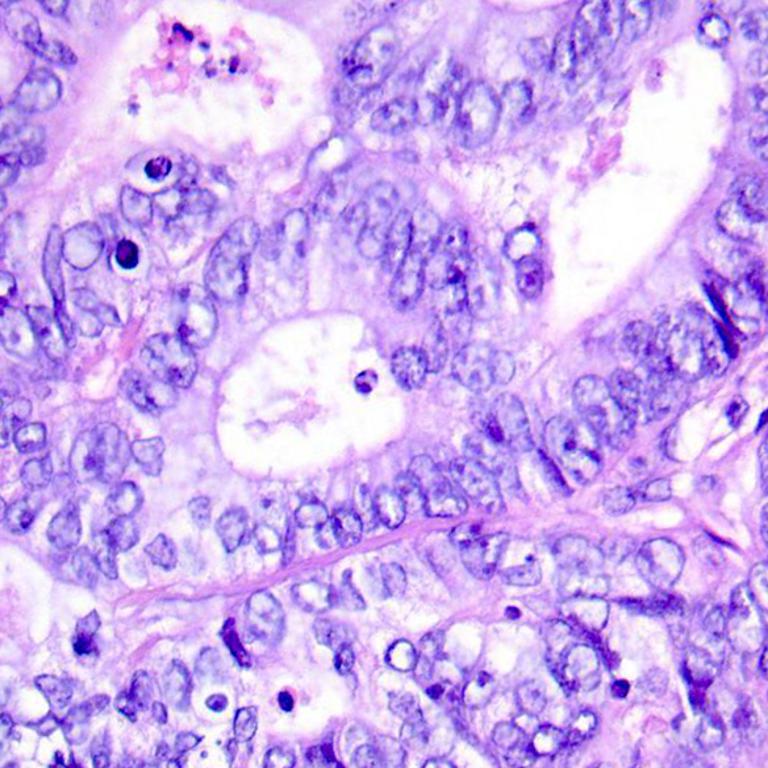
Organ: colon
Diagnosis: adenocarcinomas